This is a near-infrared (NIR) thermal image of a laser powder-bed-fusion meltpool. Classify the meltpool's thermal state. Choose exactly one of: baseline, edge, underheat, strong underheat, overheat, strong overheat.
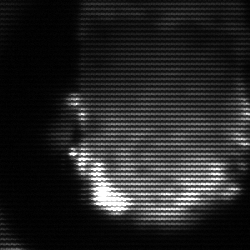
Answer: baseline